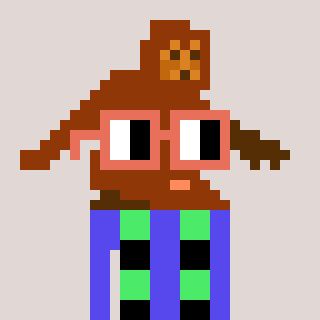
a pixel art character with square orange glasses, a bigfoot-shaped head and a computerblue-colored body on a warm background